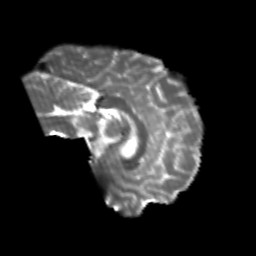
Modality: T2w
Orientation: sagittal
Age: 26
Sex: male
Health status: healthy
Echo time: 0.074 s